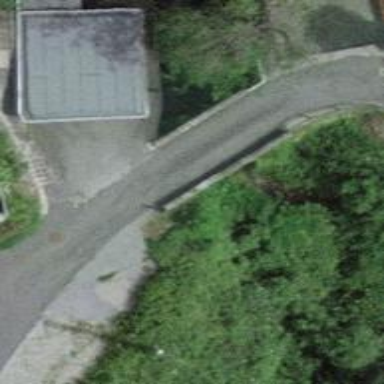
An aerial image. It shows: Residential road with asphalt surface. It includes bridge and has no sidewalks.